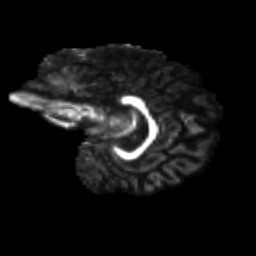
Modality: FA
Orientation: sagittal
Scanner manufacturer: siemens
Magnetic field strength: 3 T
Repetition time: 9.2 s
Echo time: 0.084 s